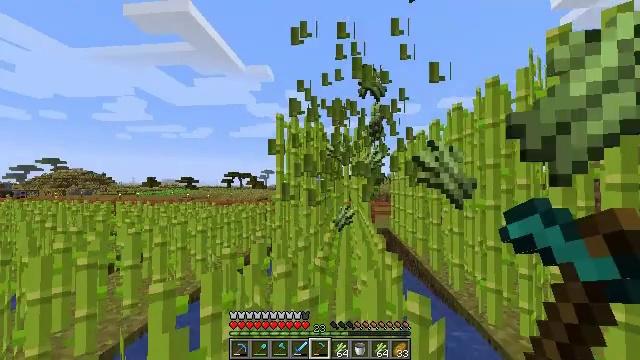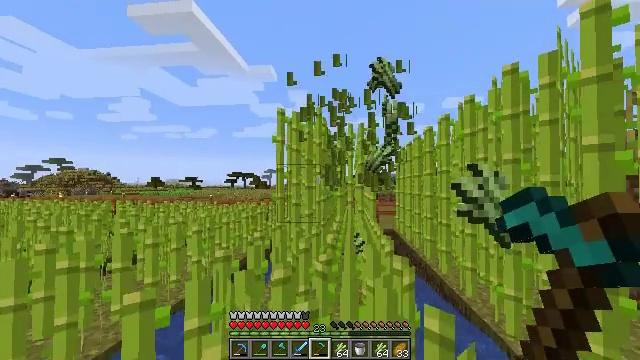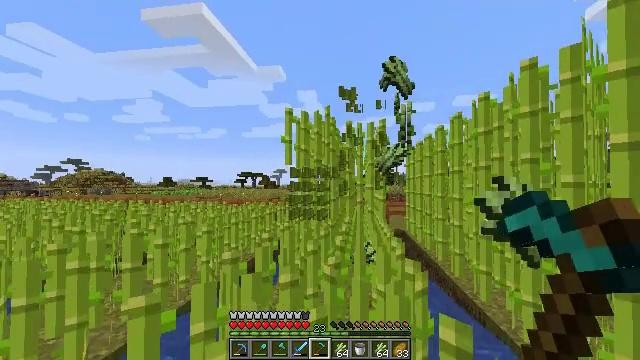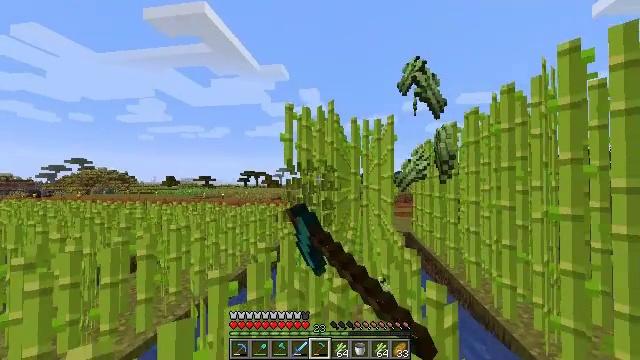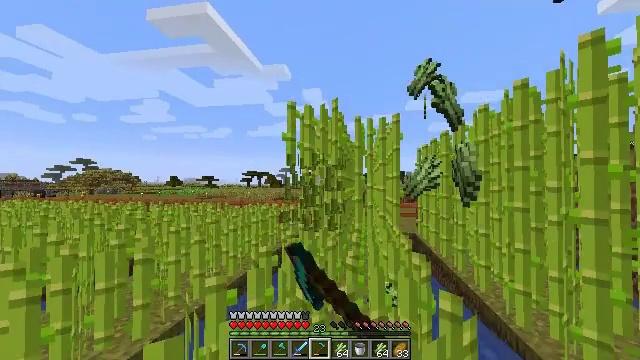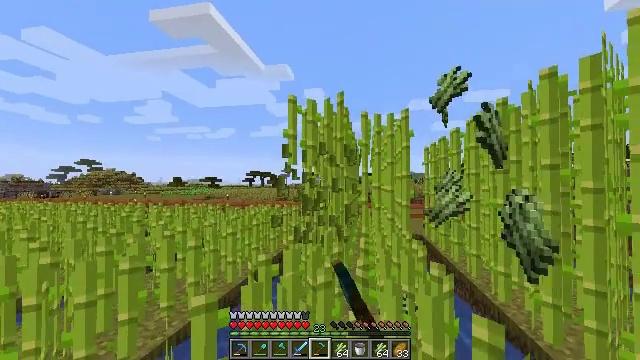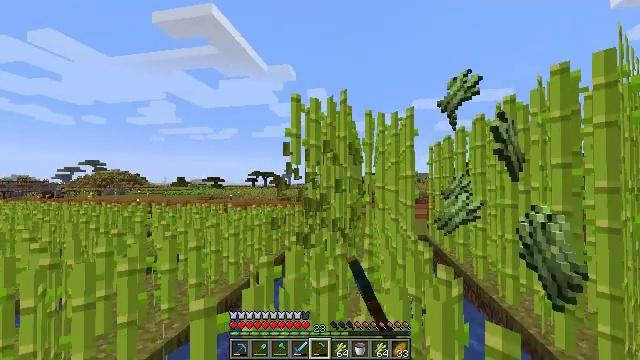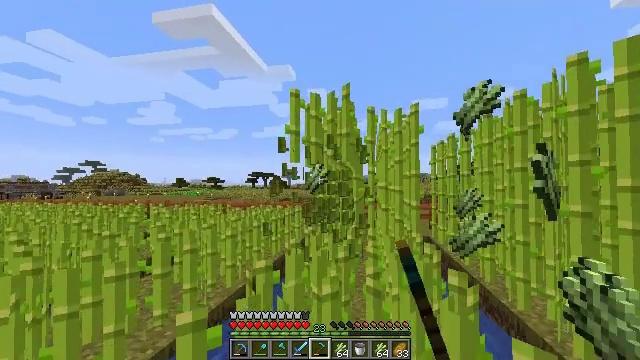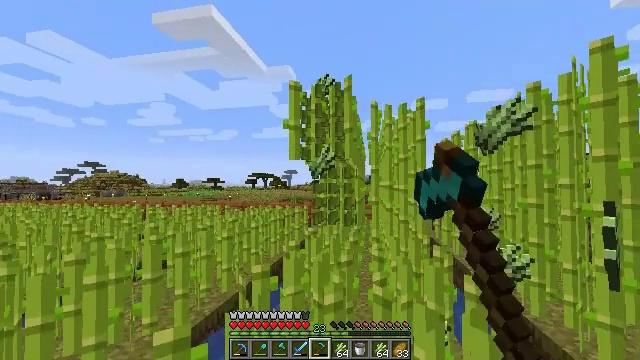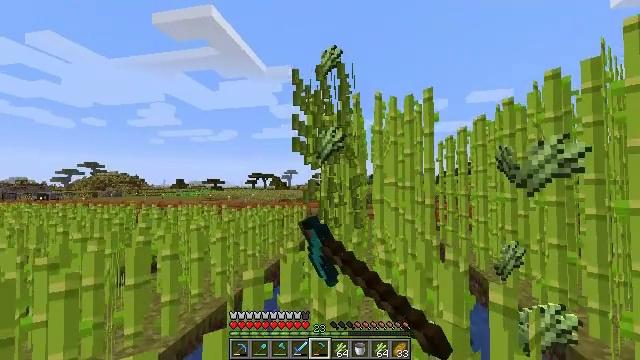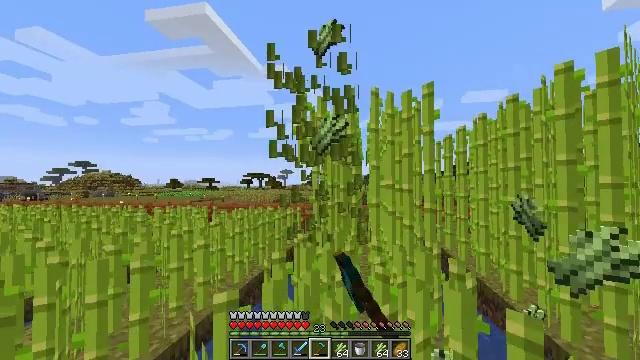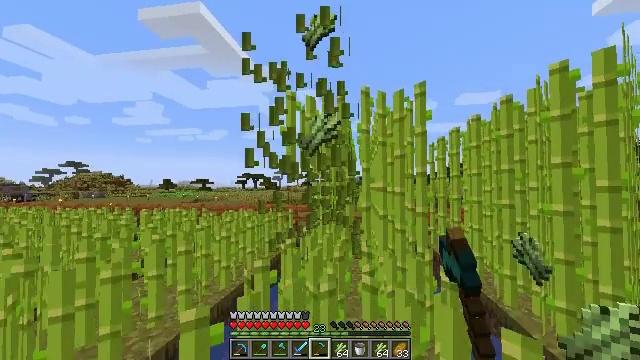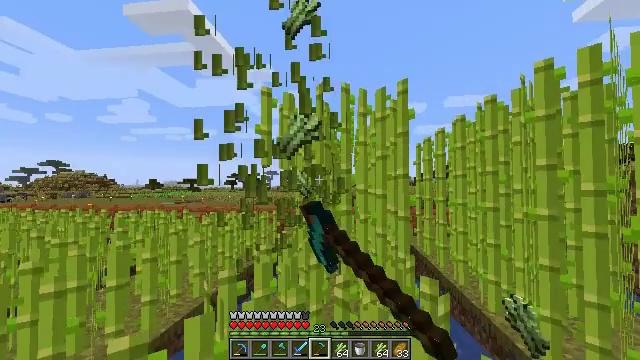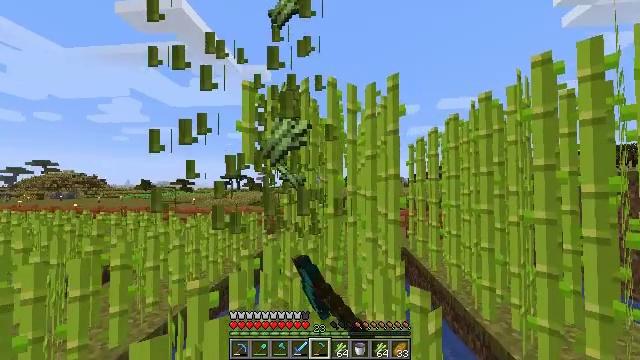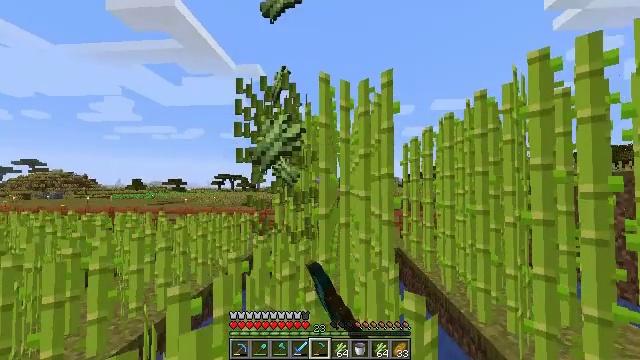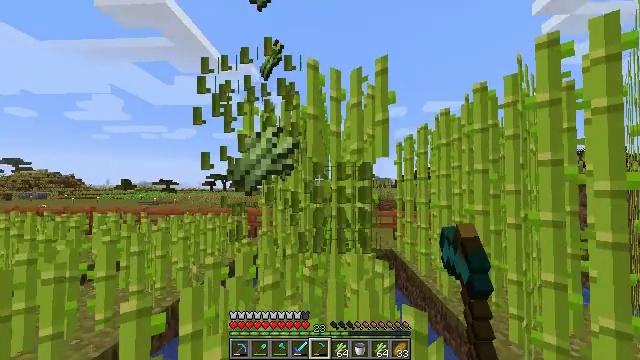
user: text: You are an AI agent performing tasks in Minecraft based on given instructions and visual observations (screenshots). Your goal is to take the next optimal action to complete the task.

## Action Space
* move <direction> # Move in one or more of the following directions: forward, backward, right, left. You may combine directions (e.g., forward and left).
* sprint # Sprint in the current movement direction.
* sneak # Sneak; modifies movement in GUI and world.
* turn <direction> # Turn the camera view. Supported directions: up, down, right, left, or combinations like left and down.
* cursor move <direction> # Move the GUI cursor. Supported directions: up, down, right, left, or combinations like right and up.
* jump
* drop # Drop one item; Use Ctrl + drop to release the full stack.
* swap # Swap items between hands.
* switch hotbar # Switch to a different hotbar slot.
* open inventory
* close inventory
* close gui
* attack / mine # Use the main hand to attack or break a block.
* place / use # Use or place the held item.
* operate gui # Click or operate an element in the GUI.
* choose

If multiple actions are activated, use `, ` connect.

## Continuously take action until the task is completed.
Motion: motion action
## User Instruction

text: Break the sugar cane.
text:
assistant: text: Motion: move forward, attack / mine
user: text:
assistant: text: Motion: move forward, turn left, attack / mine
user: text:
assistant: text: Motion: move forward, attack / mine
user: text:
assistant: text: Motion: move forward, attack / mine
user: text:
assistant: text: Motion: move forward, attack / mine
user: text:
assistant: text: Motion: move forward, attack / mine
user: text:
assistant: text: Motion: move forward, attack / mine
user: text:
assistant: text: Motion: move forward, attack / mine
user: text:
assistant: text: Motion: move forward, attack / mine
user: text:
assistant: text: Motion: move forward and move right, attack / mine
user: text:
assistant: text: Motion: move forward and move right, turn right, attack / mine
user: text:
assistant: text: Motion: move forward and move right, turn right, attack / mine
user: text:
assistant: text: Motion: move forward, turn right, attack / mine
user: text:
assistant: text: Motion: move forward, turn right, attack / mine
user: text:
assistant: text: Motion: move forward, turn right, attack / mine
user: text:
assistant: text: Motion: move forward, turn right, attack / mine
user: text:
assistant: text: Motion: move forward, turn right, attack / mine
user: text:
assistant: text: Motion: move forward, attack / mine
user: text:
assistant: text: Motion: move forward, attack / mine
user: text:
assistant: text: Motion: move forward, turn left, attack / mine
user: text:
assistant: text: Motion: move forward, turn left, attack / mine
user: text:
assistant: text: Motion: move forward, turn left, attack / mine
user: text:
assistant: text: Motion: move forward, attack / mine
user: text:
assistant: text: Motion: move forward, attack / mine
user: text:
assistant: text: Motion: move forward, turn right, attack / mine
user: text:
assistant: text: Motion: move forward, turn right, attack / mine
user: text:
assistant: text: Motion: move forward and move right, turn right, attack / mine
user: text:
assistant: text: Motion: move forward and move right, turn right, attack / mine
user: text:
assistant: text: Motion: move forward and move right, attack / mine
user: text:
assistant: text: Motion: move forward, attack / mine